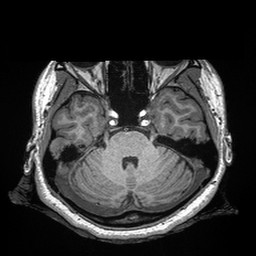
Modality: T1w
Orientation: coronal
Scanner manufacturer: siemens
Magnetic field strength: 3 T
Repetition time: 2.3 s
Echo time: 0.00298 s